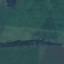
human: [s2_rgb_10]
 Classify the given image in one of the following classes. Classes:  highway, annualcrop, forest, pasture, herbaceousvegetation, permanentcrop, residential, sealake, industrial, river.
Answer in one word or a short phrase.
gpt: Pasture